Question: When a new UserProfile is created with this model, the follower, following, and likes fields automatically get filled up with all the objects in the database. Why?
Here is the model:
'''
class UserProfile(models.Model):
user = models.OneToOneField(User)
follower = models.ManyToManyField('self', blank= True, null=True)
following = models.ManyToManyField('self', blank=True, null=True)
likes = models.ManyToManyField(Article, blank=True, null=True)
def __unicode__(self):
return u'%s' % self.user.username
class Meta:
verbose_name = "User Profile"
verbose_name_plural = "user Profiles"
'''
Here is the view:
'''
class Signup(View):
template_name = "auth/signup.html"
form = UserCreationForm()
def get(self, request, *args, **kwargs):
if not request.user.is_authenticated():
return render(request, self.template_name, {'form': self.form})
else:
return redirect(reverse('home_page'))
def post(self, request, *args, **kwargs):
form = UserCreationForm(request.POST)
if form.is_valid(): #correct this
new_user = form.save()
#now create a UserProfile instance and save it
new_UserProfile = UserProfile(user=new_user)
new_UserProfile.save()
#now log the user in
new_user = authenticate(username=request.POST['username'], password=request.POST['password1'])
login(request, new_user)
return redirect(reverse('home_page'))
else:
#failure for some reason
form = UserCreationForm()
return render(request, self.template_name, {'form':form})
'''
Admin:
'''
class UserProfileAdmin(admin.ModelAdmin):
list_display = ('user',)
list_display_links = ('user',)
admin.site.register(UserProfile, UserProfileAdmin)
'''
Screen shot:

I just realized that when querying the UserProfiles, they bring back empty lists:
'''
>>> k.following.all()
[]
>>> k.likes.all()
[]
'''
Why does the admin show every object in the database? These object are not assigned to them are they?
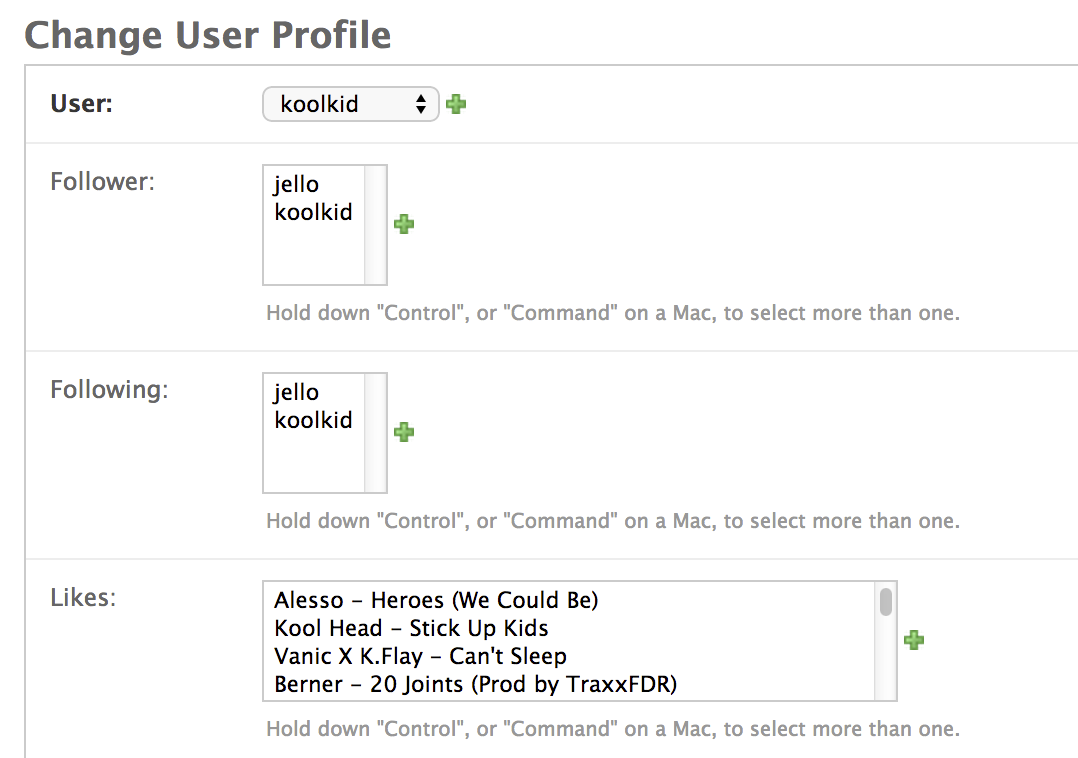
Answer: No, you're misunderstanding what those boxes are showing you. You have nothing selected, but they show you all objects available for selection.